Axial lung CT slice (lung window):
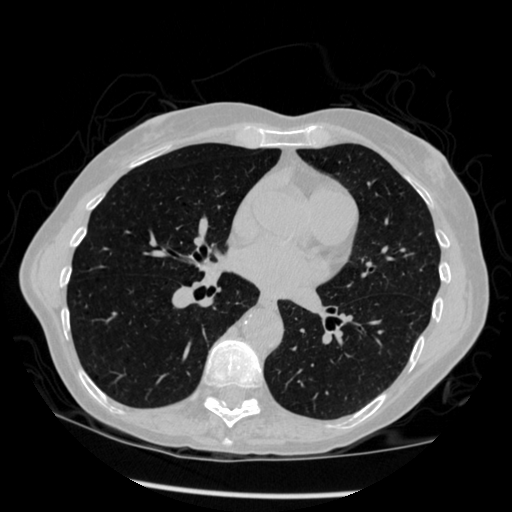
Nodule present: no